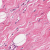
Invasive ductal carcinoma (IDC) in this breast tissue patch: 0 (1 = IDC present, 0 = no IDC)